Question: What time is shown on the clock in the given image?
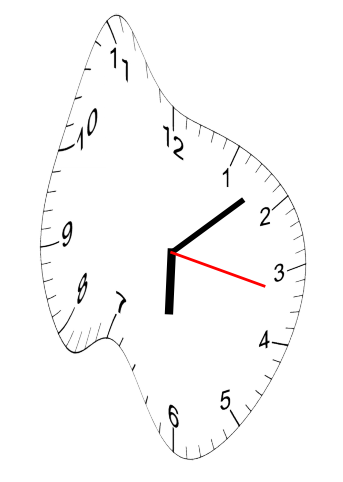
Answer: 06:08:17